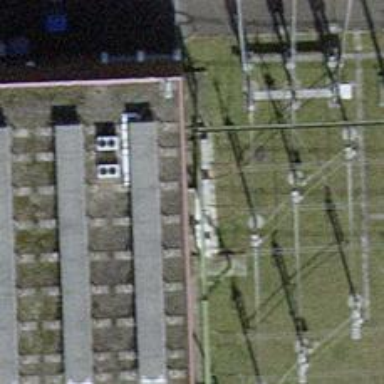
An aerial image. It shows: Insulator used in power systems.